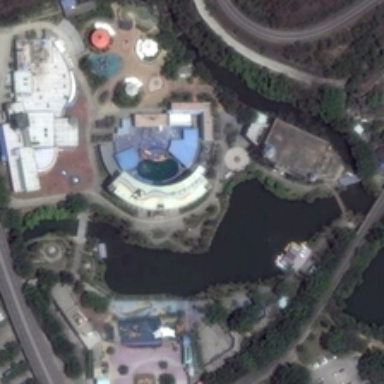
Some buildings and green trees are in a resort with a pond .